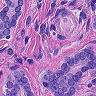
Metastatic tissue present: yes